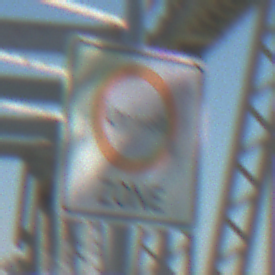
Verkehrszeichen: BeginnUmweltzone
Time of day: MorningAfternoon
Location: Outdoor (Special)
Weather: Clear
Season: NotSpecified
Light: Natural